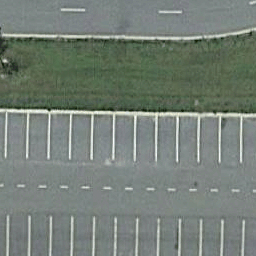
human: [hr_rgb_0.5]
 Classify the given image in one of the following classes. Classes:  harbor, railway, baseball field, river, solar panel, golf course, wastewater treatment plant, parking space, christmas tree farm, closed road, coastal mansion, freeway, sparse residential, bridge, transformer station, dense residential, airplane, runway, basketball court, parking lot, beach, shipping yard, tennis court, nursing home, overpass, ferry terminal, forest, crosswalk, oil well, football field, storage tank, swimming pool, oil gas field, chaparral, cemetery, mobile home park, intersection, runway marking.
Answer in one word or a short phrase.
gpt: parking space